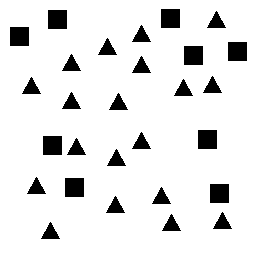
Squares: 9
Triangles: 19
Stars: 0
Total shapes: 28